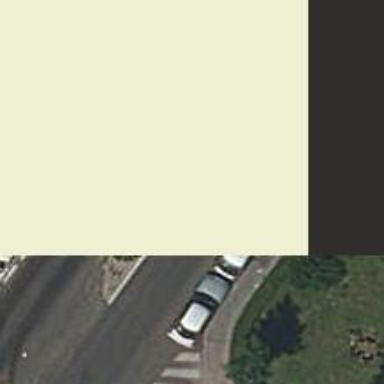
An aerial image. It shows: Bollard barrier.